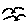
Label: bird